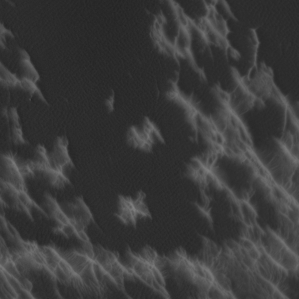
Label: non_frost